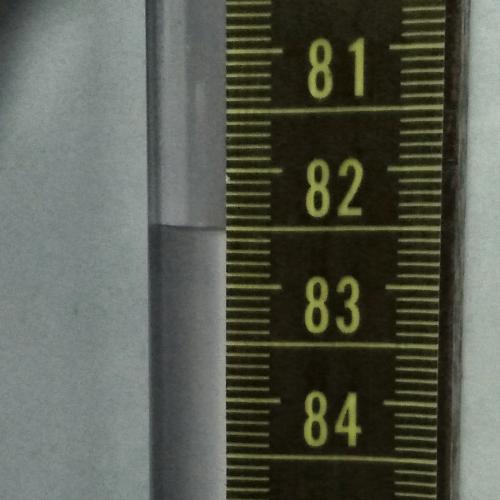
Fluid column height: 82.5 cm